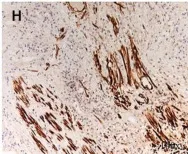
Ganglion cells under H&E staining.
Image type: pathology (h&e)